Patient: sex F, age 57
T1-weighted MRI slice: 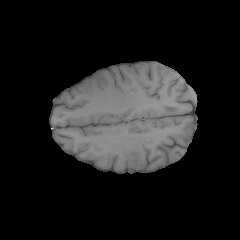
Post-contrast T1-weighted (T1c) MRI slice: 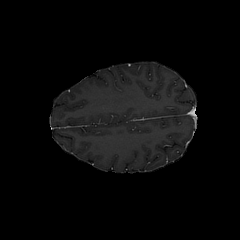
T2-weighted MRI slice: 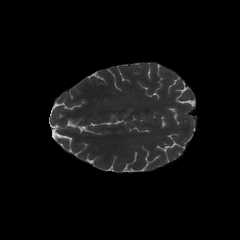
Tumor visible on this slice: no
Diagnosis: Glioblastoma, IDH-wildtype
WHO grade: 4